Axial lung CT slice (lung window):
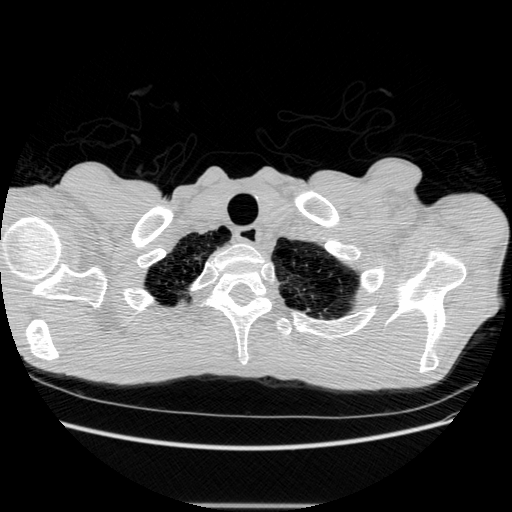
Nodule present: no